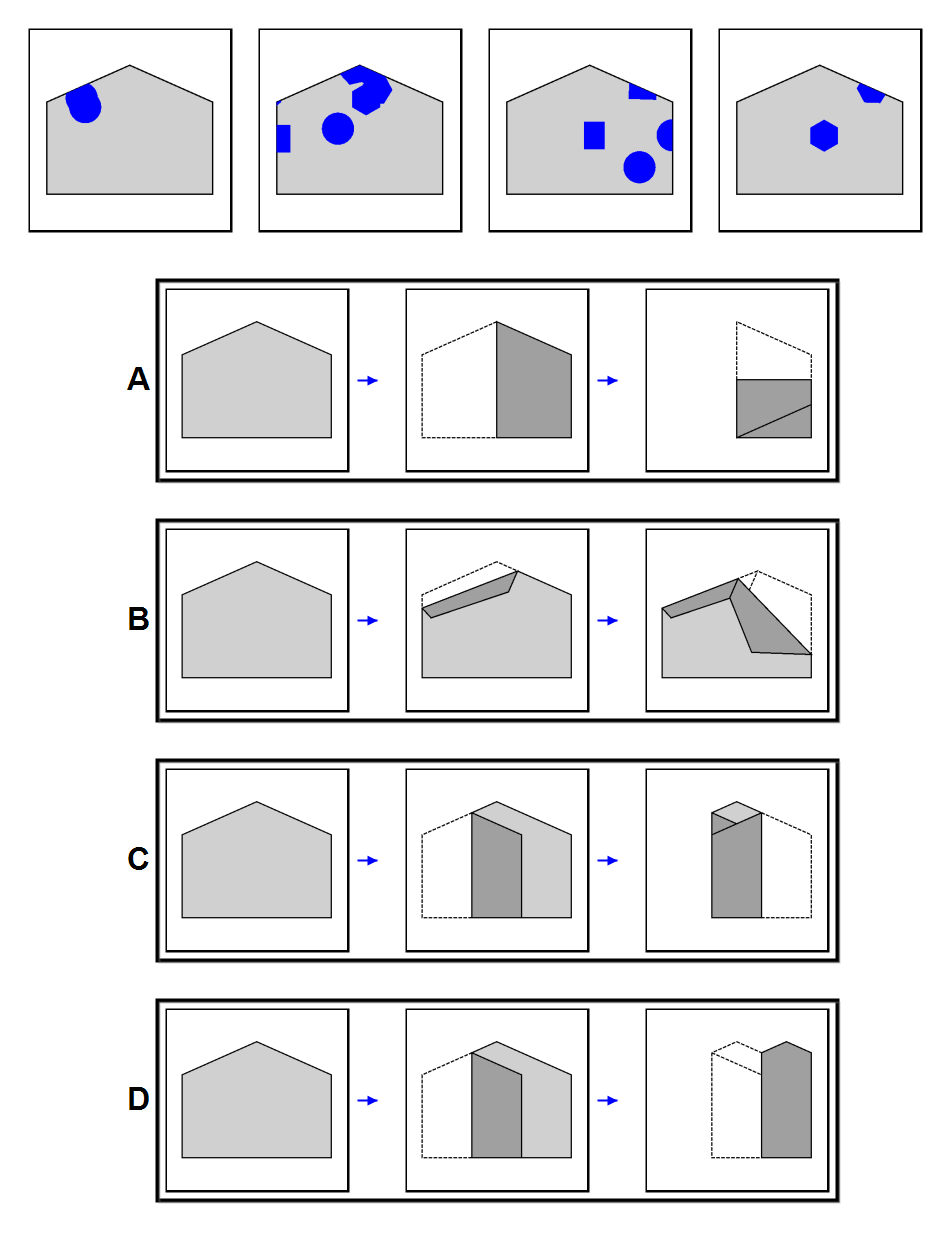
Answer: B